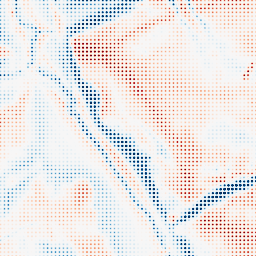
Category: multiscale
Decomposition family: dog
Decomposition parameters: sigma_low: 1
sigma_high: 10
Upsampling method: sinc_blackman
Upsampling parameters: scale: 8
kernel_size: 4
Upsampling scale: 8